Question: I'm wondering if there's a way to move the label text of a radiobutton to a different area, e.g. below the actual button.
Below is an example of a few radiobuttons being placed using grid that I'm using:
'''
from tkinter import *
from tkinter import ttk
class MainGUI(Frame):
def __init__(self, parent):
self.parent = parent
Frame.__init__(self, parent, background="white")
self.mainframe = ttk.Frame(root, padding="8 8 12 12")
self.mainframe.grid(column=0, row=0, sticky=(N, W, E, S))
self.mainframe.columnconfigure(0, weight=1)
self.mainframe.rowconfigure(0, weight=1)
ttk.Radiobutton(self.mainframe, text="Button 1", value=0).grid(column=1, row=2)
ttk.Radiobutton(self.mainframe, text="Button 2", value=1).grid(column=2, row=2)
ttk.Radiobutton(self.mainframe, text="Button 3", value=2).grid(column=3, row=2)
ttk.Radiobutton(self.mainframe, text="Button 4", value=3).grid(column=4, row=2)
if __name__ == '__main__':
root = Tk()
root.geometry("300x100")
app = MainGUI(root)
root.mainloop()
'''
Below is an image of the frame when the code is run:

As you can see the default is to be on the side of the buttons, but I'm looking for a way to move the text below, I can't seem to find any solutions to this question!
Thanks, Raj
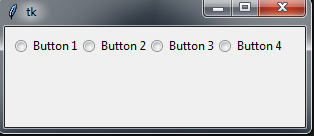
Answer: My thought is to try amending the ttk.RadioButton's layout elements or element's option. See <URL>.
The layout of its element seems to consist of a label, that is inside the focus, that is inside indicator, that is inside the padding (See below variable rbLayout). The Radiobutton.indicator's side option value is left. The Radiobutton.label's anchor option appears blank. I think changing either of these options may get what you want. You would also have to add the option "style=your_customed_stylename" into your ttk.Radiobutton declaration.
'''
>>> import tkinter.ttk as ttk
>>> s = ttk.Style()
>>> rb = ttk.Radiobutton(None, text='RB1')
>>> rbClass = rb.winfo_class()
>>> rbClass
'TRadiobutton'
>>> rbLayout = s.layout('TRadiobutton')
>>> rbLayout
[('Radiobutton.padding', {'sticky': 'nswe', 'children': [('Radiobutton.indicator', {'sticky': '', 'side': 'left'}), ('Radiobutton.focus', {'children': [('Radiobutton.label', {'sticky': 'nswe'})], 'sticky': '', 'side': 'left'})]})]
>>> type(rbLayout)
<class 'list'>
'''
1. I think the rbLayout variable shows that by default the Radiobutton.padding contains two children elements, i.e. Radiobutton.indicator and Radiobutton.focus, and they are positioned on the left side of Radiobutton.padding. Furthermore, Radiobutton.focus contains Radiobutton.label. Correction to my earlier explanation.
2. To achieve the described layout, I think Radiobutton.indicator's 'side' key should have value 'top' and 'sticky' key should have value 'n'. Furthermore, Radiobutton.focus's 'side' key should have value 'bottom' and 'sticky' value should be 's'.
3. I created a script to implemented the changes. See below code. However, it did not work. I am surprise the radiobutton layout did not change. Have not understood why it did not work.
Hope someone more knowledgeable can explain why the amendments to Radiobutton element's layout did not change to the required layout.
'''
import tkinter as tk
import tkinter.ttk as ttk
root = tk.Tk()
root.geometry("300x100")
s = ttk.Style()
m = s.layout('TRadiobutton')
print('TRadiobutton.Layout : Default')
print(m , "
")
# Change to default Radiobutton.indicator elements
list(list(m[0])[1]['children'][0])[1]['side'] = 'top'
list(list(m[0])[1]['children'][0])[1]['sticky'] = 'n'
# Change to default Radiobutton.focus elements
list(list(m[0])[1]['children'][1])[1]['side']='bottom'
list(list(m[0])[1]['children'][1])[1]['sticky']='s'
print('TRadiobutton.Layout : Amended')
print(m, "
")
frame1 = ttk.Frame(root)
frame1.grid()
rb1 = ttk.Radiobutton(frame1, text="Button 1")
rb1.grid()
root.rowconfigure(0, weight=1)
root.columnconfigure(0, weight=1)
'''
'''
import tkinter as tk
import tkinter.ttk as ttk
root = tk.Tk()
root.geometry("300x100")
s = ttk.Style()
s.theme_use('default')
print('TRadiobutton.Layout : Default')
print(s.layout('TRadiobutton'), "
")
s.layout('TRadiobutton',
[('Radiobutton.padding',
{'children':
[('Radiobutton.indicator', {'side': 'top', 'sticky': ''}), # Just need to change indicator's 'side' value
('Radiobutton.focus', {'side': 'left',
'children':
[('Radiobutton.label', {'sticky': 'nswe'})],
'sticky': ''})],
'sticky': 'nswe'})])
print('TRadiobutton.Layout : Amended')
print(s.layout('TRadiobutton'), "
")
frame1 = ttk.Frame(root)
frame1.grid()
rb1 = ttk.Radiobutton(frame1, text="Button 1")
rb1.grid()
root.rowconfigure(0, weight=1)
root.columnconfigure(0, weight=1)
'''
<URL>
A big thanks :) to j_4321 for his latest solution building on my suggested approach. I have implemented it (see above) to my previous code and it works. I like to highlight the following:
1. My code shows changes made to the layout of the Radiobutton's default style 'TRadiobutton' instead of creating a new Style with a changed layout. The advantage of this difference appears to overcome the shortcoming mention by j_4321 2nd solution. That is, it works on all ttk themes ('clam', 'alt', 'default', 'classic') and not just on 'clam' and 'alt'. At least this works on my Linux 16.04 platform.
2. The mistake in my earlier code was that I had created a new instance of s.layout() (i.e. m = s.layout()) and changed it's layout, instead of actually changing the layout of the default Radiobutton style s.layout('TRadiobutton'). I learned from j_4321's solution that one can change the layout of a default style by adding the changed details of a widget's layout as the 2nd term in the tuple ttk.Style.layout(widget's default style name), i.e. ttk.Style.layout(widget's default style name e.g. 'TRadiobutton', [changed layout details of widget]).
3. To change the Radiobutton indicator's location to appear at the top of it's label, change to the Radiobutton.indicator's 'side' value to 'top' is only needed. Changes to the Radiobutton.focus's 'side' value had no effect on Radiobutton's layout.